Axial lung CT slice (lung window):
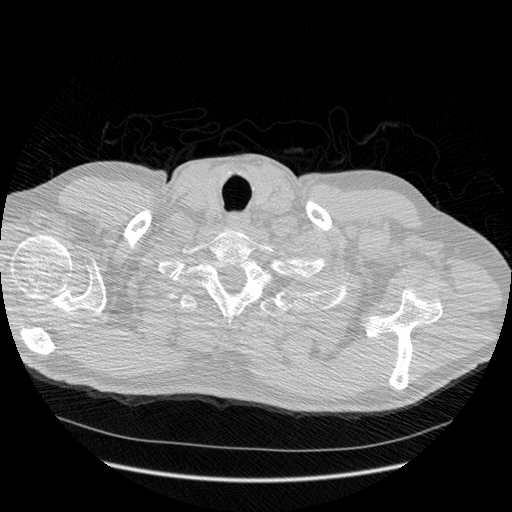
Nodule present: no